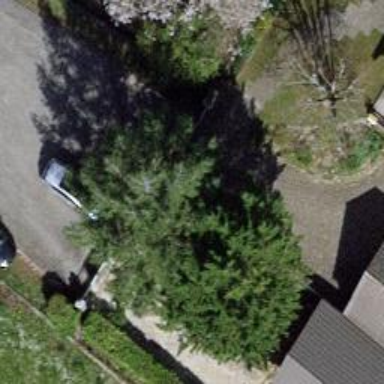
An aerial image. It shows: Evergreen needle-leaved tree.